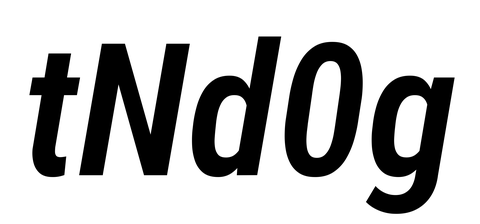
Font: Roboto-Italic_Condensed_SemiBold_Italic